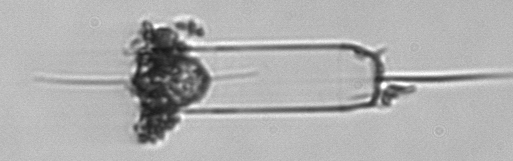
Label: Ditylum_brightwellii